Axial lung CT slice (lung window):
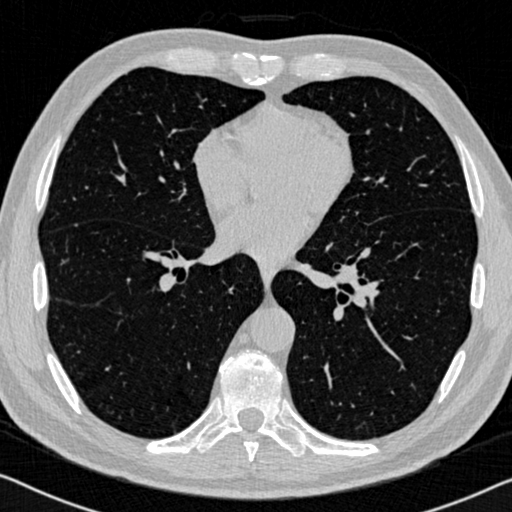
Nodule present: no